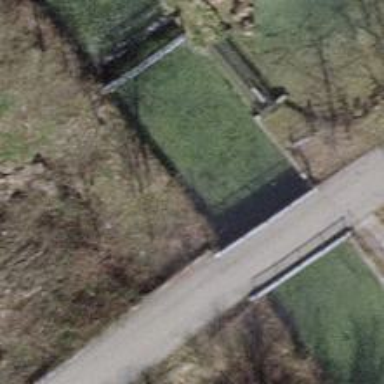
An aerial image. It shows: Fence.